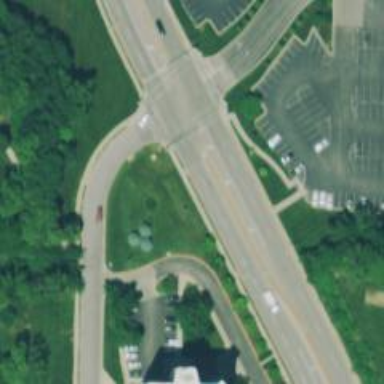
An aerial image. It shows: Solid stop line on the road.